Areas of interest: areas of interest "Changan Automobile 4S Dealership (Taiyuan Nuoweilan Fen Northeast Road Flagship Dealership)"
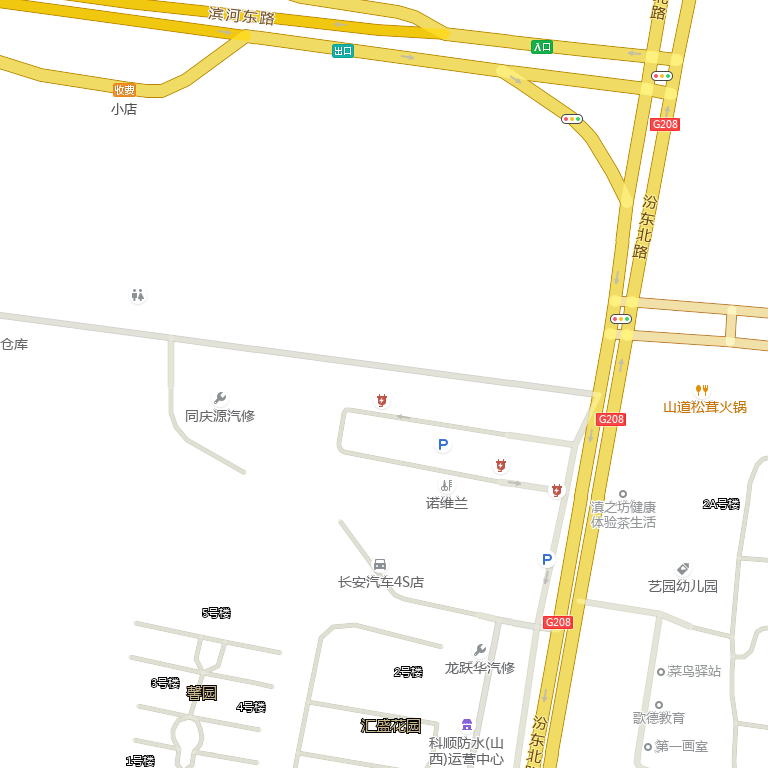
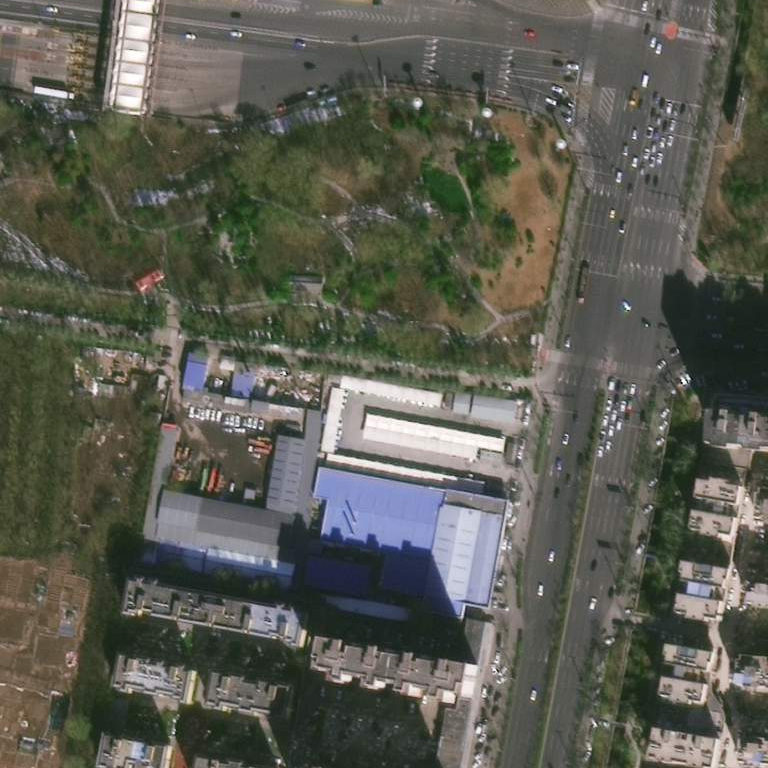